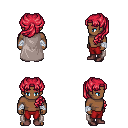
a pixel art fantasy rpg character, male body template, human, dark skin, gray cape, red pants, ruby red princess hairstyle, white cloth bandages, maroon shoes, four views (front, back, left, right), 2x2 character sprite sheet, small pixel art, hard edges, no anti-aliasing